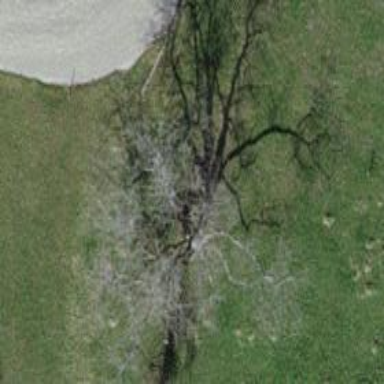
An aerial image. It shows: Urban tree adds touch of nature to the surroundings.